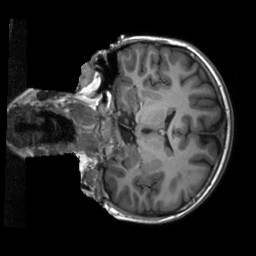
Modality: T1w
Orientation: coronal
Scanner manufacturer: siemens
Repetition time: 2.3 s
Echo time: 0.00229 s